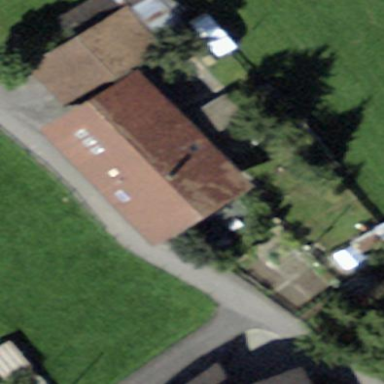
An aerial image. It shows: Farm building.